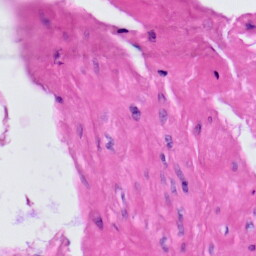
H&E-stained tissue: Prostate